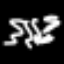
Label: squiggle